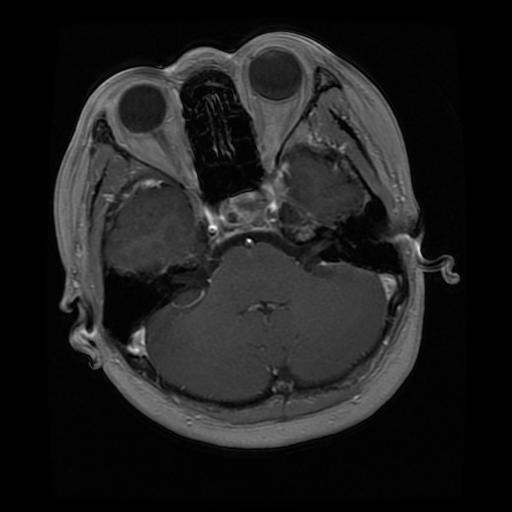
Label: pituitary